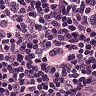
Metastatic tissue present: yes